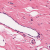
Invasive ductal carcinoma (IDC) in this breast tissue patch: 0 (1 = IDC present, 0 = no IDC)